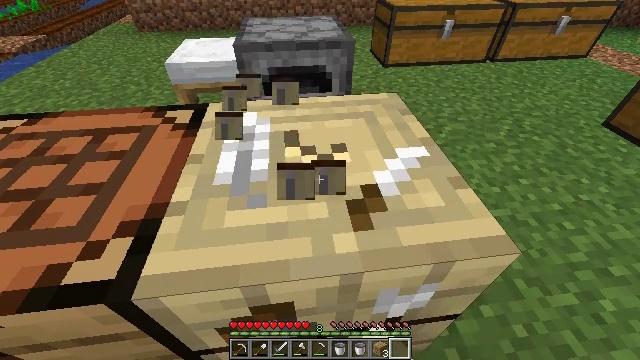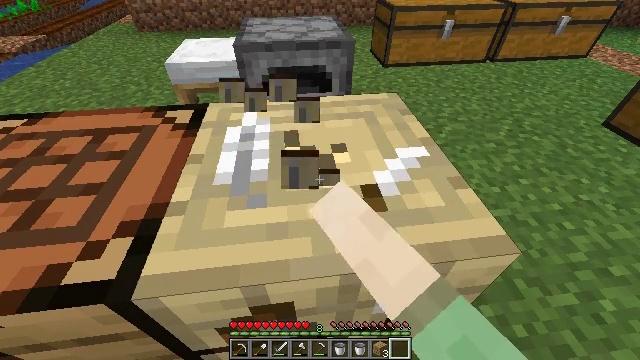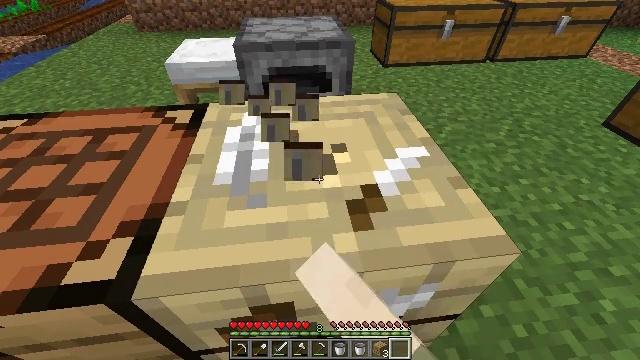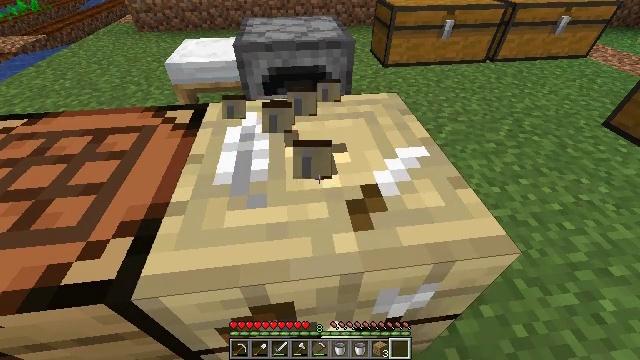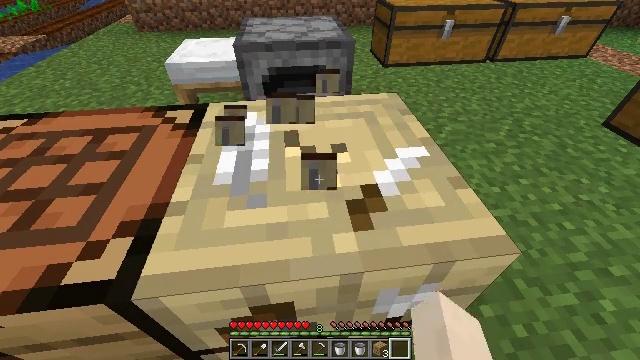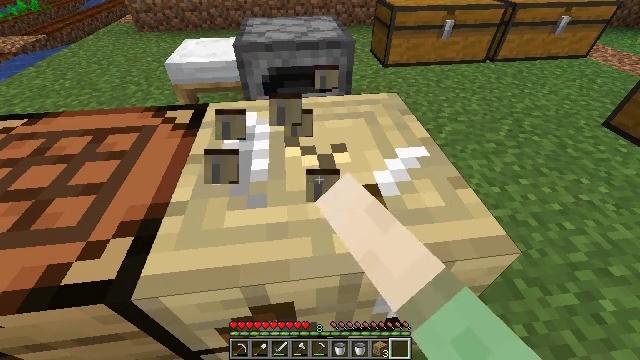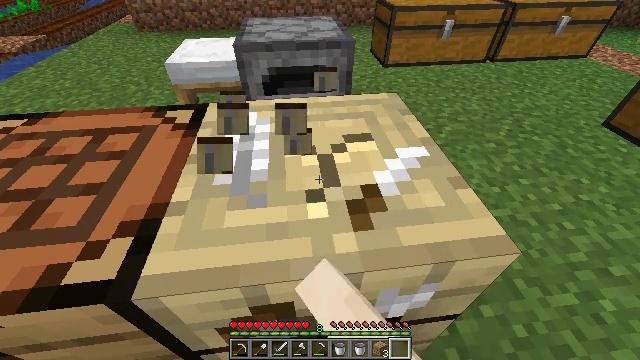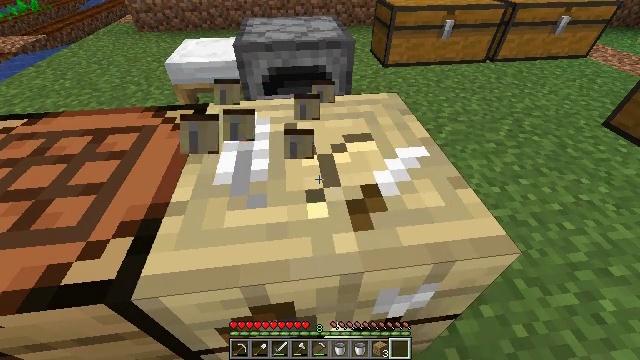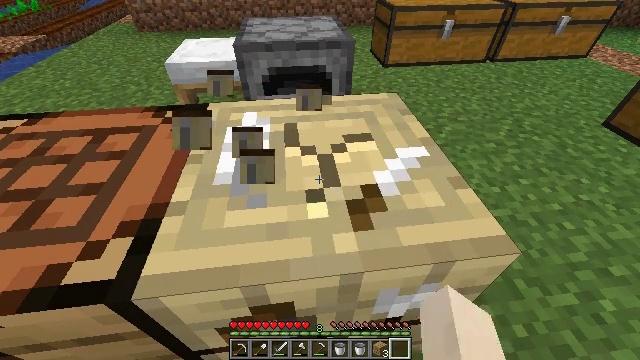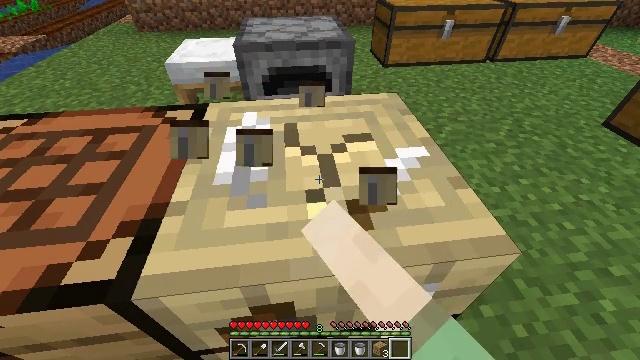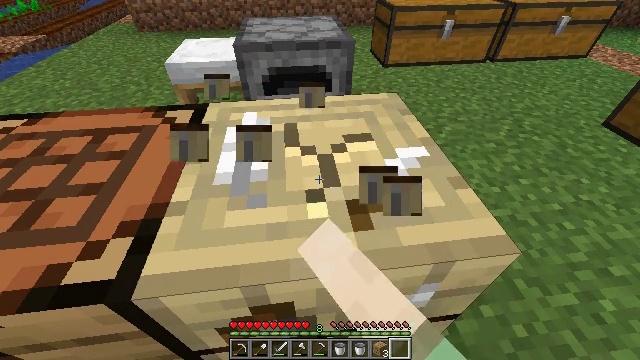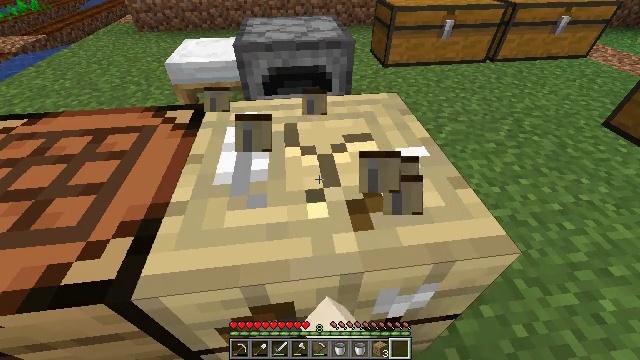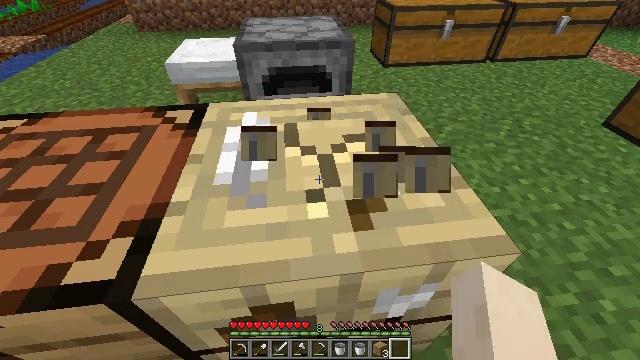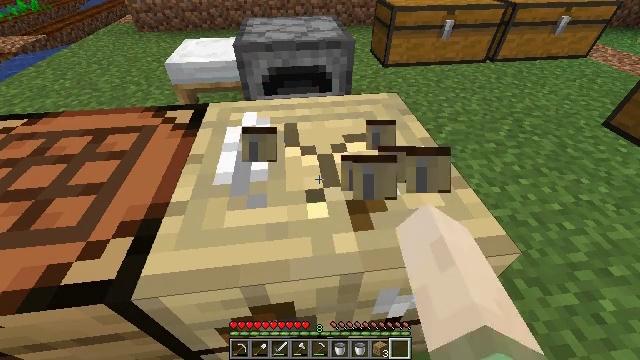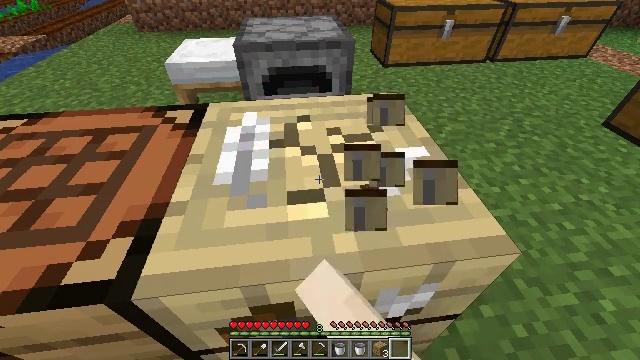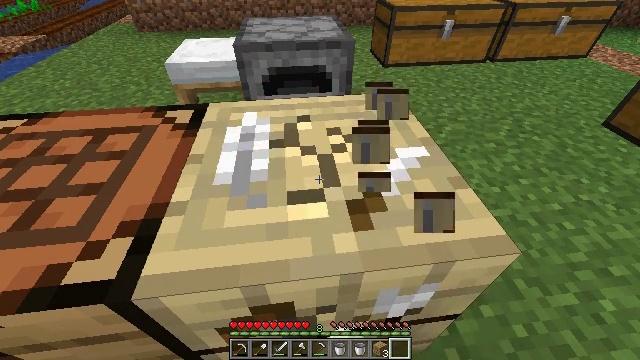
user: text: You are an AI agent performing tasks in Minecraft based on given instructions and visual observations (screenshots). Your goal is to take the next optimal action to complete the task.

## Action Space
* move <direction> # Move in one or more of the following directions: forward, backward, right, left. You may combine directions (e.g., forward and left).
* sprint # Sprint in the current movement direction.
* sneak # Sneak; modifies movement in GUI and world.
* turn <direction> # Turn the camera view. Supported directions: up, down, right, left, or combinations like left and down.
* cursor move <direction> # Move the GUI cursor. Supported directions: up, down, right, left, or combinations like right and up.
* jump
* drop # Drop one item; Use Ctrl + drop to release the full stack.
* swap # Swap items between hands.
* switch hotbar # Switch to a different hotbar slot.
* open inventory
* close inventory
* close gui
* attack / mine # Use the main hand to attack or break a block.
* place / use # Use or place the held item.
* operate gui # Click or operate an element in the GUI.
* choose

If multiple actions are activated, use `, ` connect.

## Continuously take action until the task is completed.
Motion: motion action
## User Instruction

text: Get the fletching table back into the inventory.
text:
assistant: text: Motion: attack / mine
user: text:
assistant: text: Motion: attack / mine
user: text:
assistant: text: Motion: attack / mine
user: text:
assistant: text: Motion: attack / mine
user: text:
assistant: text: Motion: attack / mine
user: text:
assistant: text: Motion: attack / mine
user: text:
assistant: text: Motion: attack / mine
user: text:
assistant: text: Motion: attack / mine
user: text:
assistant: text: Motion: attack / mine
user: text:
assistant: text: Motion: attack / mine
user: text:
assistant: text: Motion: attack / mine
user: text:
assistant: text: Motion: attack / mine
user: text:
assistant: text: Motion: attack / mine
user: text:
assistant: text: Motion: attack / mine
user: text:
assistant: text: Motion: attack / mine
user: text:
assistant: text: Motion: attack / mine
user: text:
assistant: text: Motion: attack / mine
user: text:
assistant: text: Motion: attack / mine
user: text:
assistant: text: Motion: attack / mine
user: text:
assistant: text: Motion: attack / mine
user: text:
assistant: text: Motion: attack / mine
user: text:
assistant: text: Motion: attack / mine
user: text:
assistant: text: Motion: attack / mine
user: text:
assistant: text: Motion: attack / mine
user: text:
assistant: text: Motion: attack / mine
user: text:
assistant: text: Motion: attack / mine
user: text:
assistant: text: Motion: attack / mine
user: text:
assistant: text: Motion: attack / mine
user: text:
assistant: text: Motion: attack / mine
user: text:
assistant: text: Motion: attack / mine